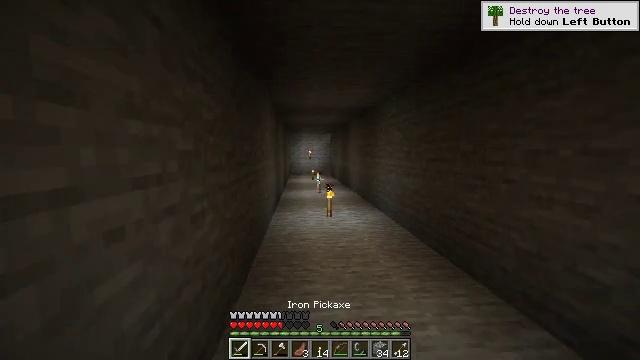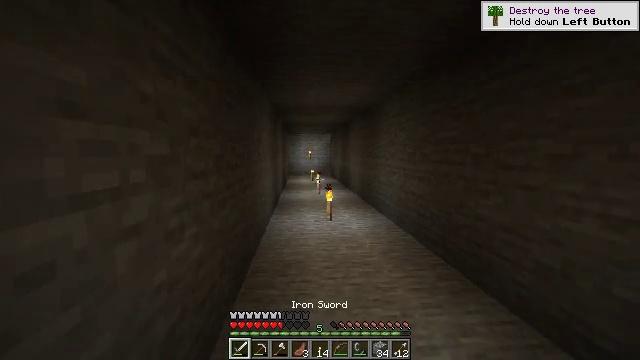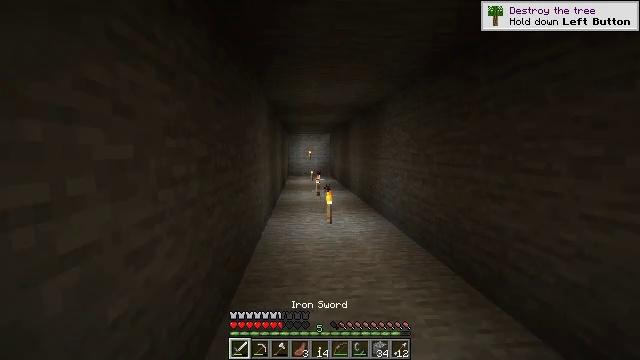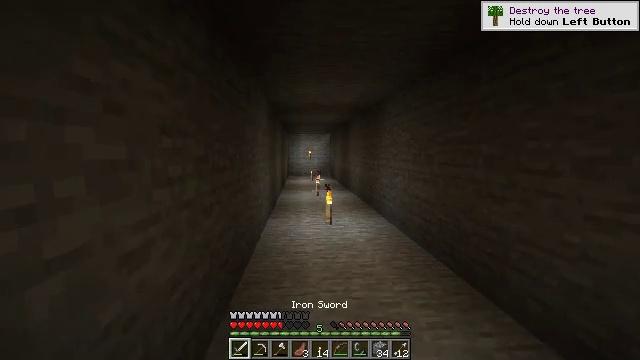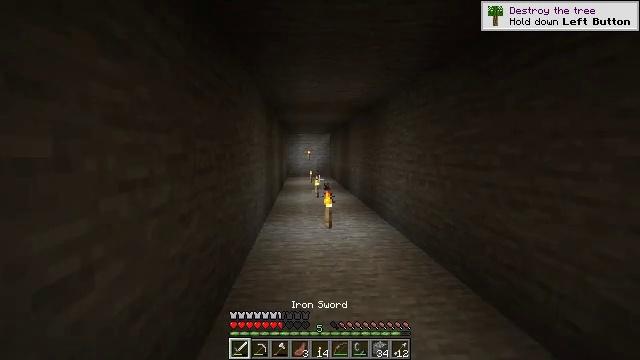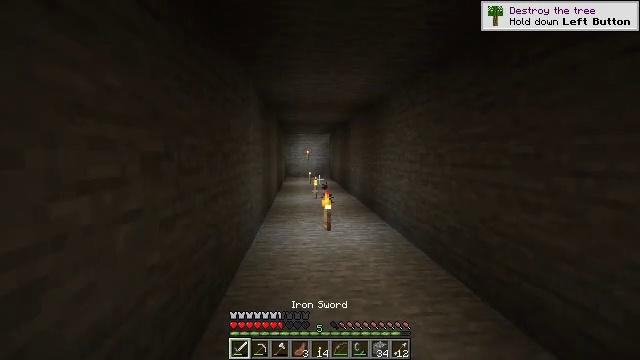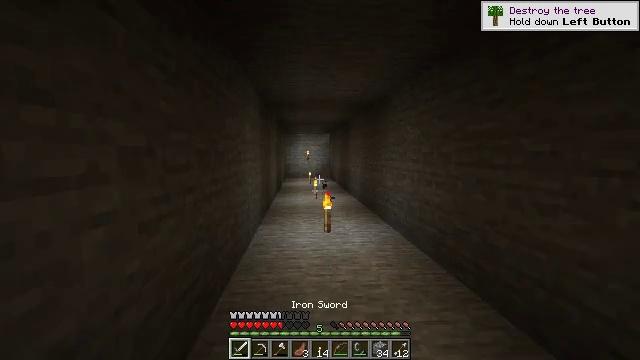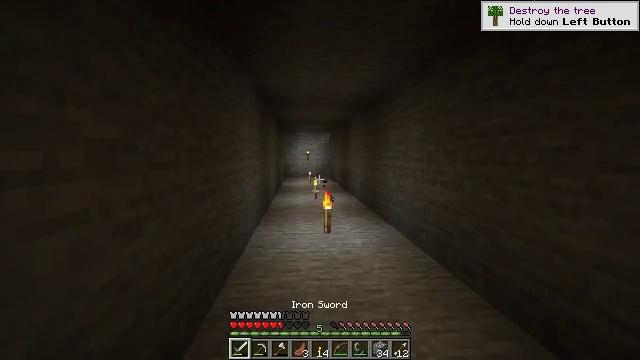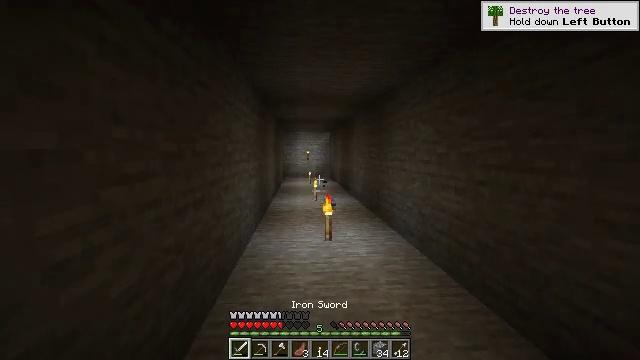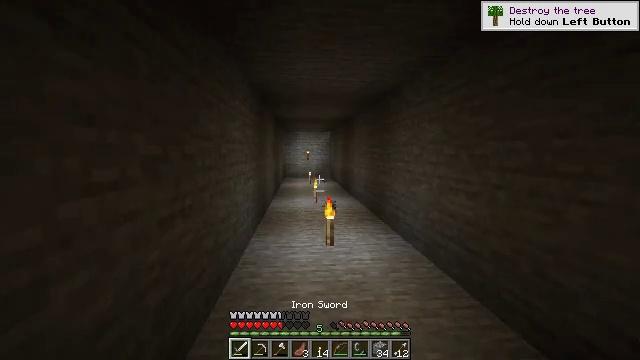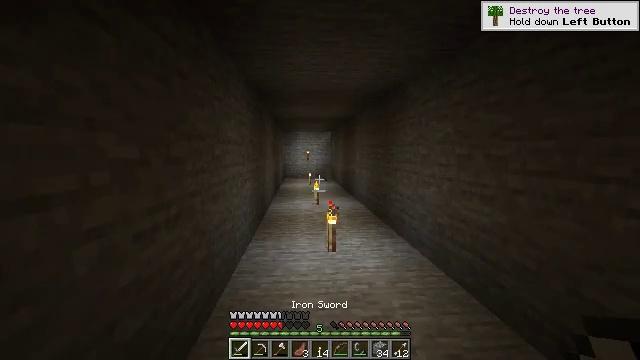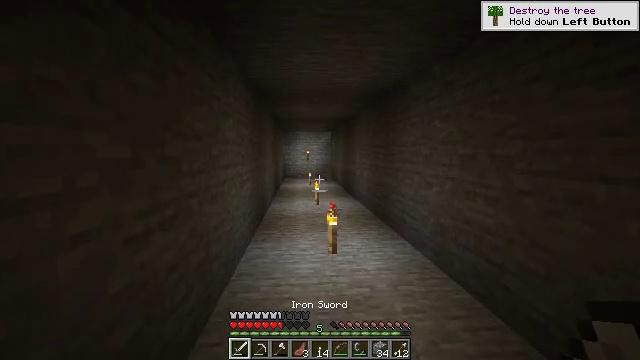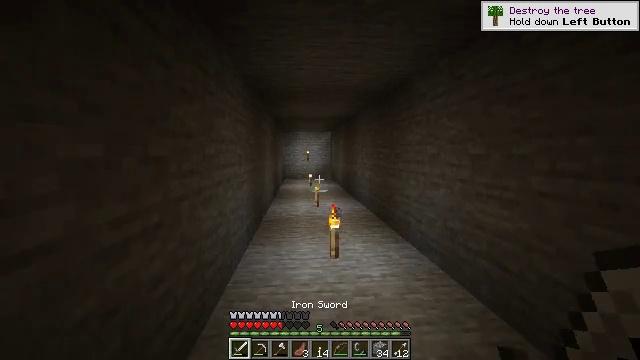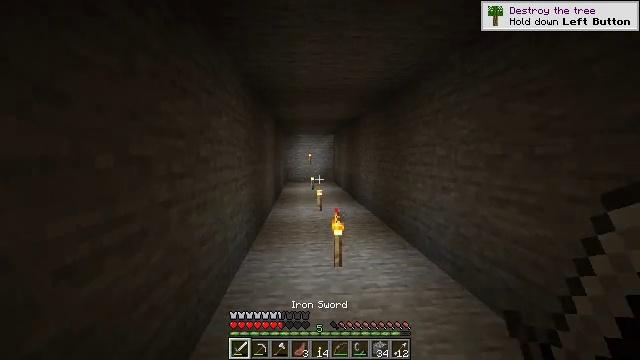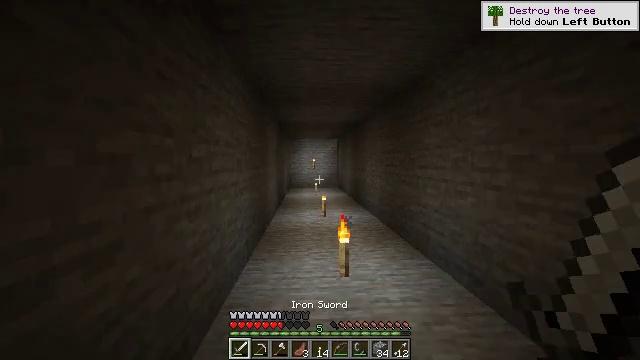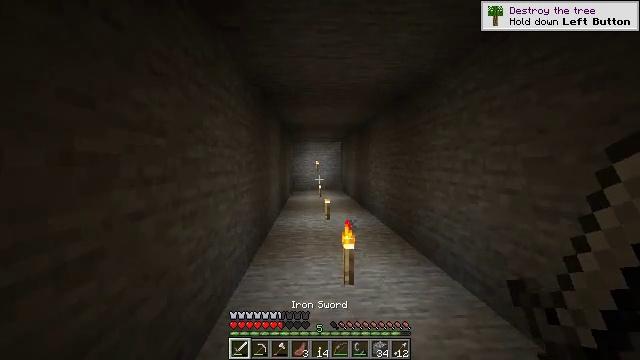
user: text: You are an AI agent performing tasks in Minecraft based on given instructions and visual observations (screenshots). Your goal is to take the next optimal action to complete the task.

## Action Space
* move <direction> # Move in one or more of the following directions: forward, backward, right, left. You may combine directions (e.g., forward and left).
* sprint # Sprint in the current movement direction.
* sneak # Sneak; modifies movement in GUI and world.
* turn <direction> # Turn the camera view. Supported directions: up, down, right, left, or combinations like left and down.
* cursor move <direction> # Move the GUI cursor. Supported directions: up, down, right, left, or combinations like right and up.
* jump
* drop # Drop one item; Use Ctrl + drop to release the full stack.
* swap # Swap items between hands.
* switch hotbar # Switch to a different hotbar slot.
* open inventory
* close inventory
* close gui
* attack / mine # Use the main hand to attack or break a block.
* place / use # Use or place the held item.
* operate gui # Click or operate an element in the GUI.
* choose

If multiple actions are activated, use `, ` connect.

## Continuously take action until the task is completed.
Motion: motion action
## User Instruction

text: Take down the wall torch for reuse.
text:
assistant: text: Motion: move forward, switch to hotbar 1
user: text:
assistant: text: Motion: move forward, switch to hotbar 1
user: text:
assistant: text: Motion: move forward, switch to hotbar 1
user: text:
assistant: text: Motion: move forward
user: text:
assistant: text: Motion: move forward
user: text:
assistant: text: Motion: move forward
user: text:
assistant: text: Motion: move forward
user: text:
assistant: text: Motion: move forward
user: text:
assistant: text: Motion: move forward
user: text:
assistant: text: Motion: move forward
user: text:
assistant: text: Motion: move forward
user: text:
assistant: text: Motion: move forward
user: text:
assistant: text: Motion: move forward
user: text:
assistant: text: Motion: move forward, turn up
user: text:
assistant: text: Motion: move forward
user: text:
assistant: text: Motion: move forward
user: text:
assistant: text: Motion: move forward
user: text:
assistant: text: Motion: move forward
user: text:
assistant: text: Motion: move forward
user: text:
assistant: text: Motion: move forward
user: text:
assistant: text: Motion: move forward
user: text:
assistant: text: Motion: move forward
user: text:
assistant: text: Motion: move forward and move right
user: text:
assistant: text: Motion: move forward and move right
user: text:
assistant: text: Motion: move forward and move right
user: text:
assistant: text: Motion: move forward
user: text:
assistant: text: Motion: move forward
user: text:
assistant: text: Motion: move forward
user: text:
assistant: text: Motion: move forward
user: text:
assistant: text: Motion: move forward, turn left and up